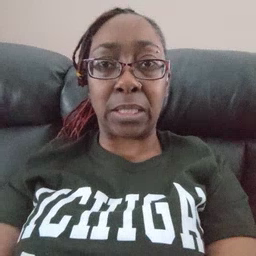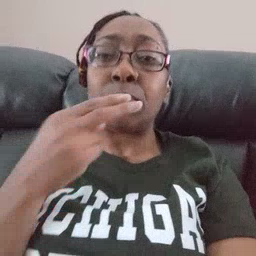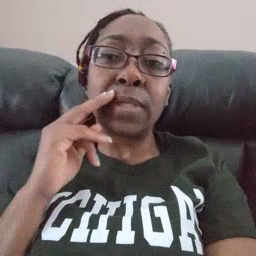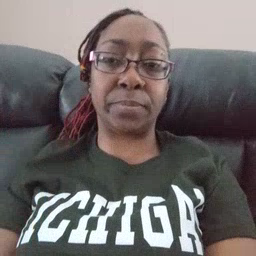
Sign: kiss